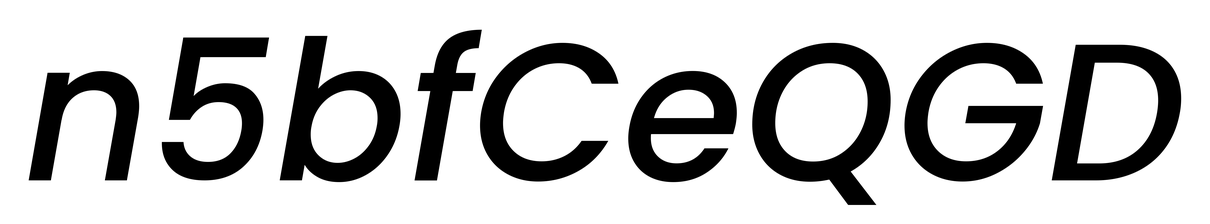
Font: Poppins-MediumItalic